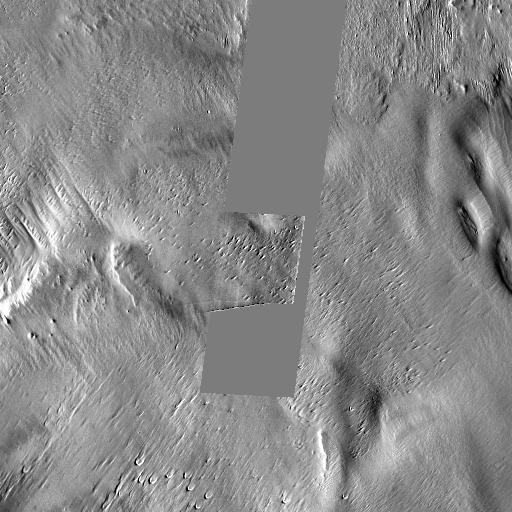
Crater classes present: Background, Other